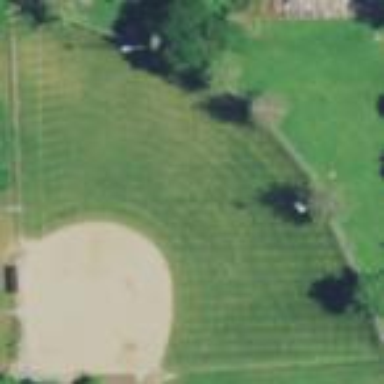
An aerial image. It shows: Baseball pitch for leisure and sports activities.